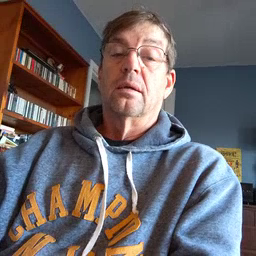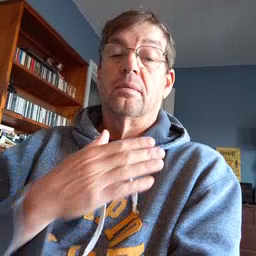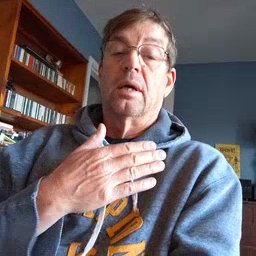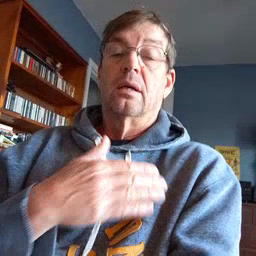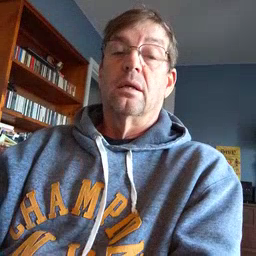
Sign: minemy